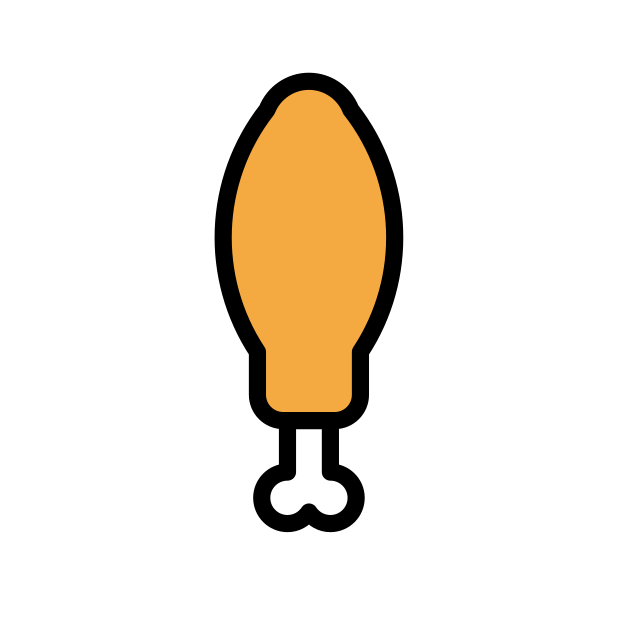
Emoji: 🍗
Name: poultry leg
Unicode: 0x1f357